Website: macys
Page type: billing-address
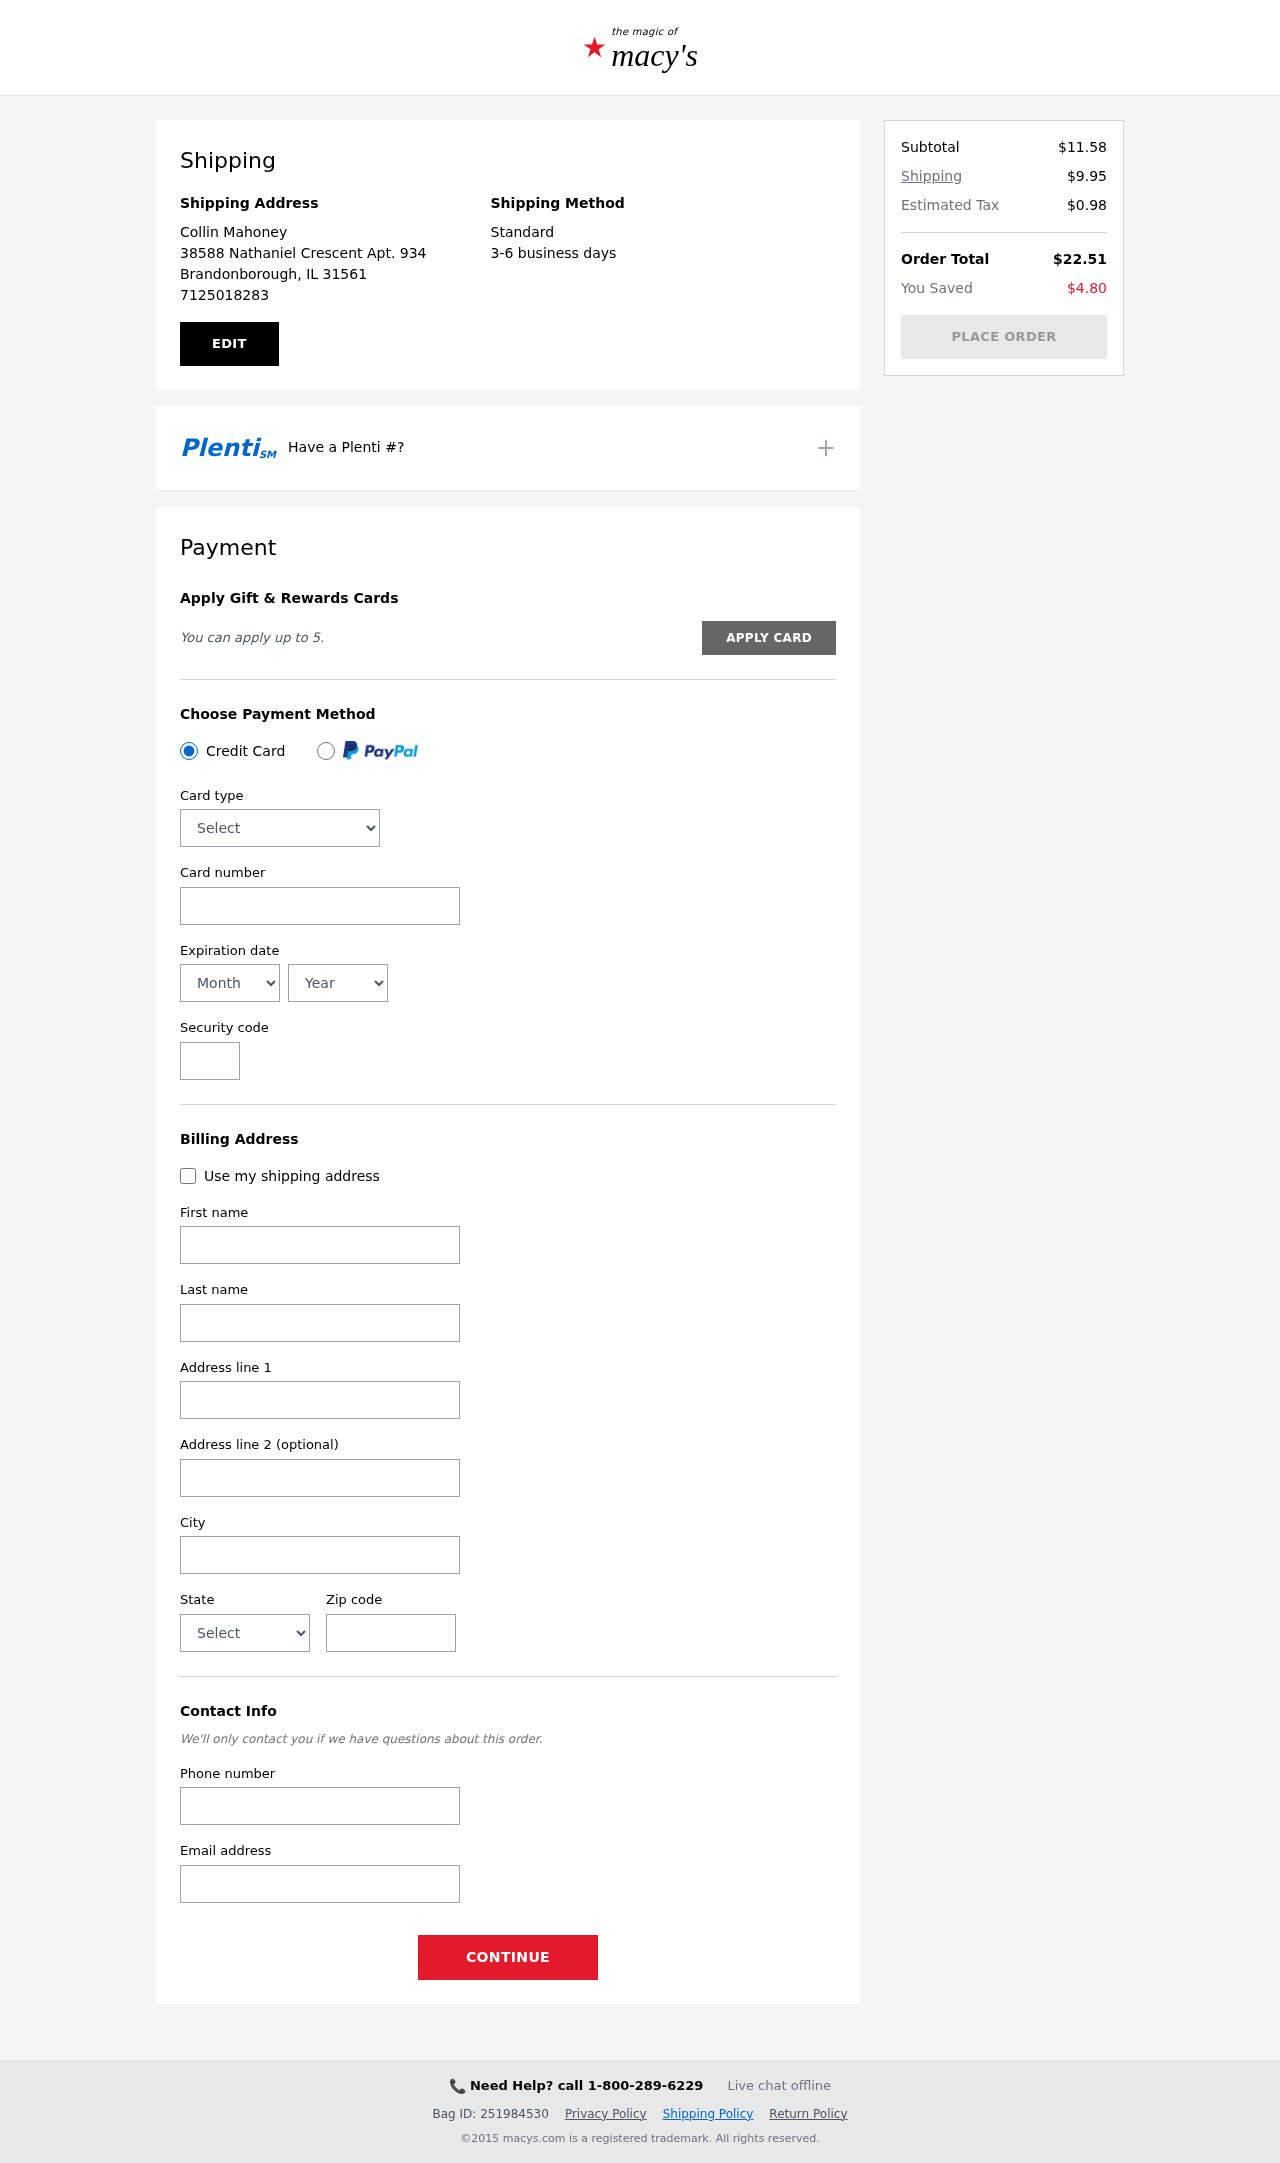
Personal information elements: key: PII_CARD_CVV
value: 6805
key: PII_CARD_EXPIRY_MONTH
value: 03
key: PII_CARD_EXPIRY_YEAR
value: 29
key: PII_CARD_NUMBER
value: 3728 9199 0481 592
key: PII_CARD_TYPE
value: American Express
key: PII_CITY
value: Brandonborough
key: PII_CITY_STATE_ZIP
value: Brandonborough, IL 31561
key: PII_EMAIL
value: collin_mahoney@hotmail.com
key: PII_FIRSTNAME
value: Collin
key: PII_FULLNAME
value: Collin Mahoney
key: PII_LASTNAME
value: Mahoney
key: PII_PHONE
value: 7125018283
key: PII_POSTCODE
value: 31561
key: PII_STATE
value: Illinois
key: PII_STREET
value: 38588 Nathaniel Crescent Apt. 934
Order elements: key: ORDER_SUBTOTAL
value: $11.58
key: ORDER_SHIPPING_COST
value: $9.95
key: ORDER_TAX
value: $0.98
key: ORDER_TOTAL
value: $22.51
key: ORDER_SAVINGS
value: $4.80